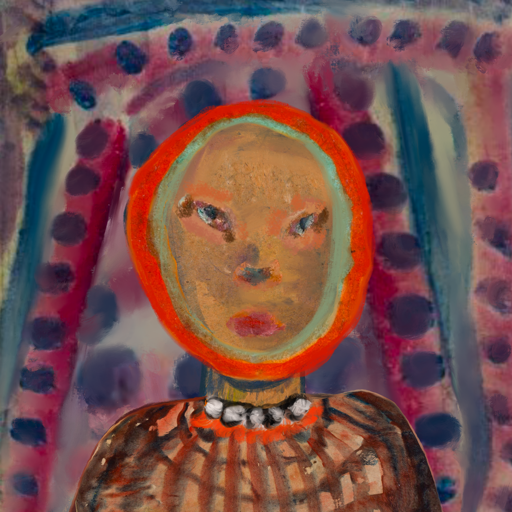
Background: HillGirl, Head And Neck Front: In_The_Sun, Face Front: Boggyland, Bust: Orphan, Hair Front: Sisters, Head Accessory: Blank, Second Necklace: Blank, Necklace: An_Impression, Baby: Blank